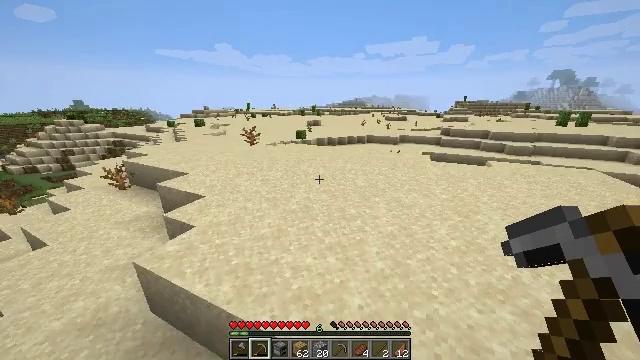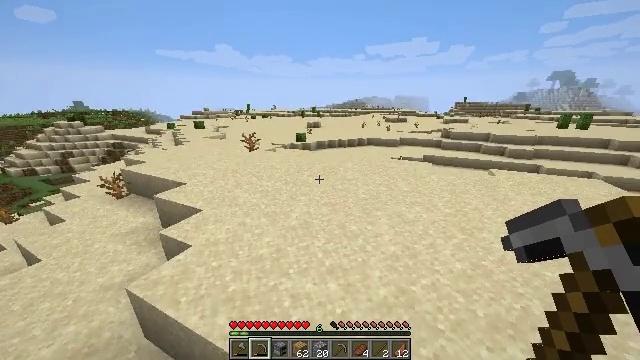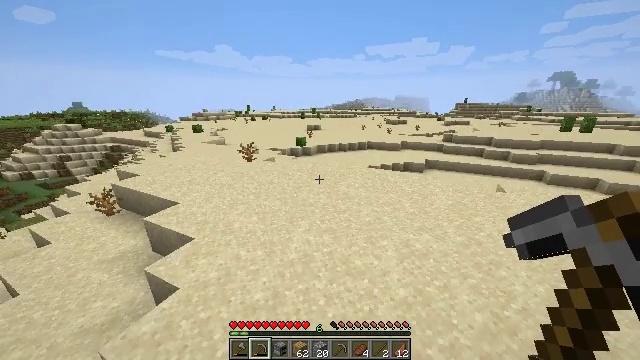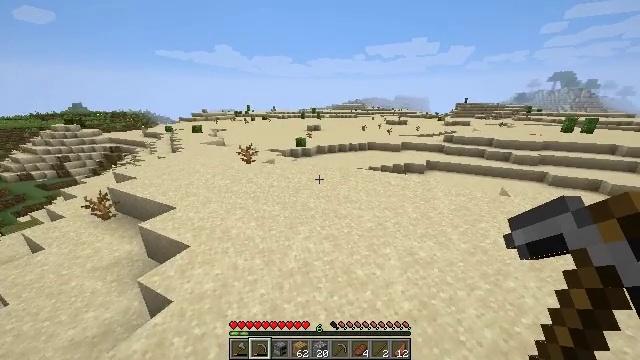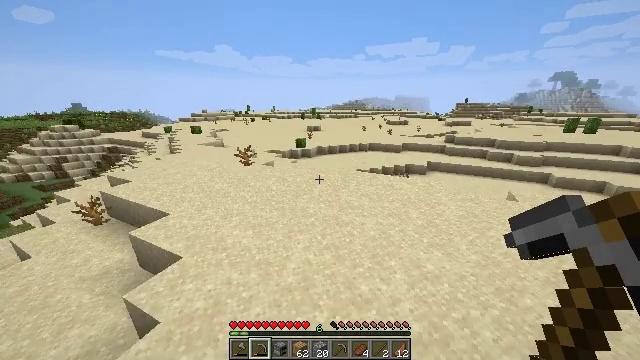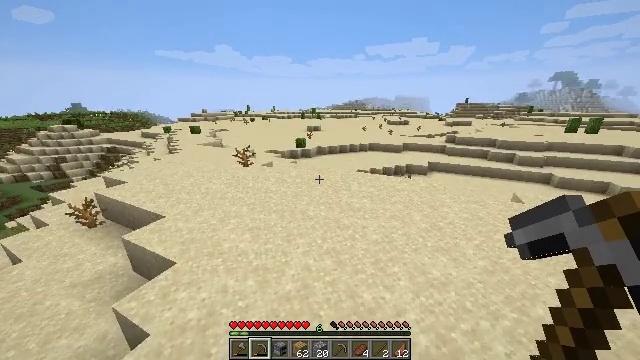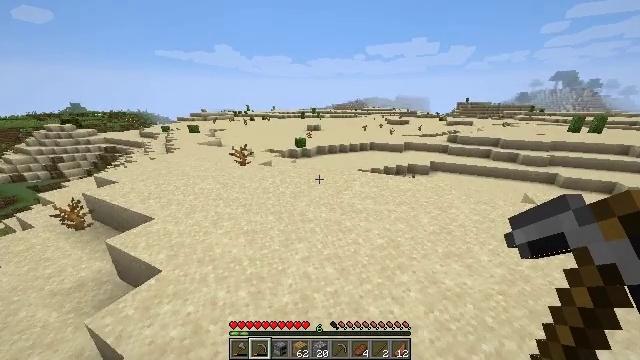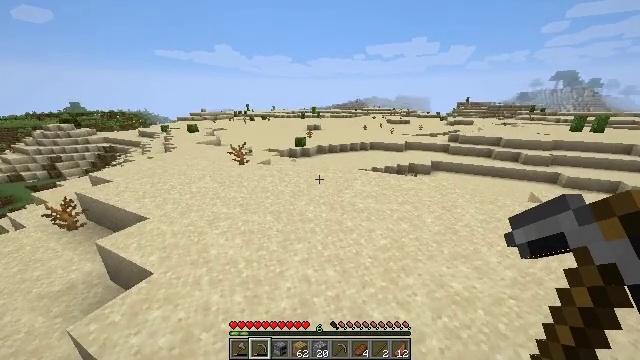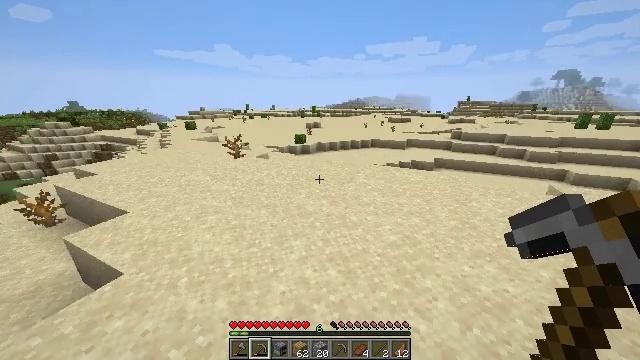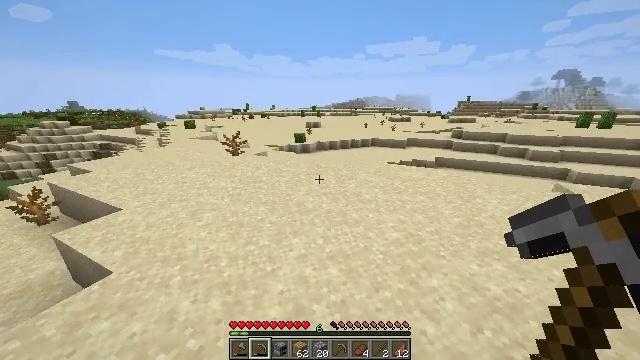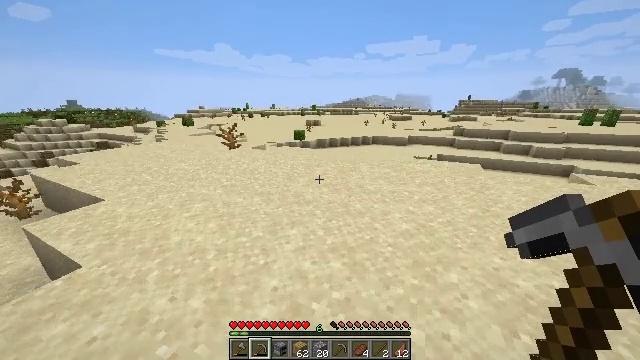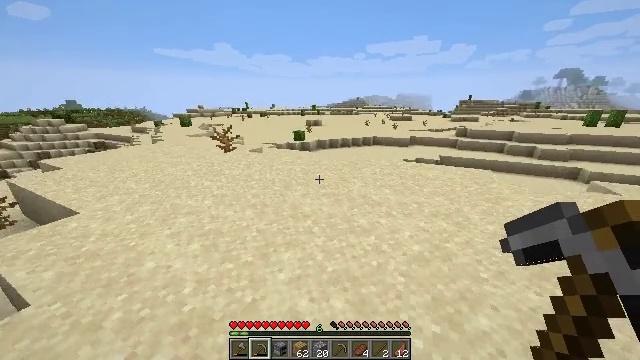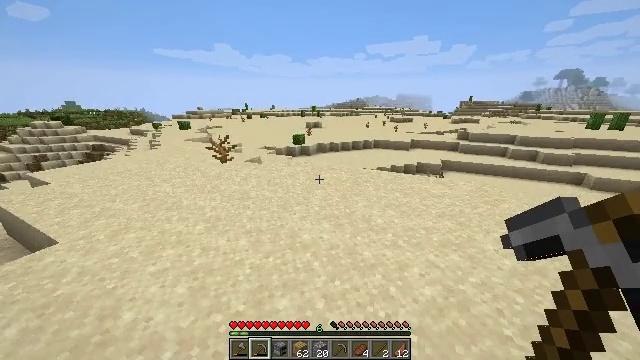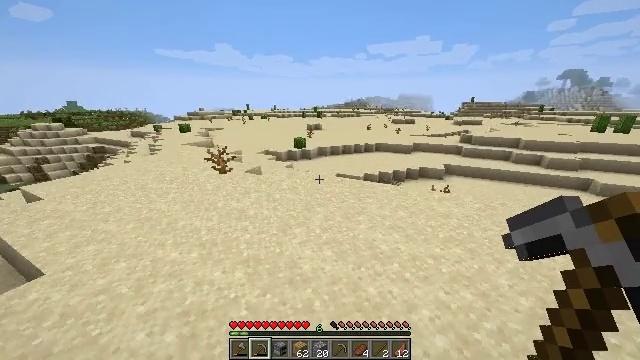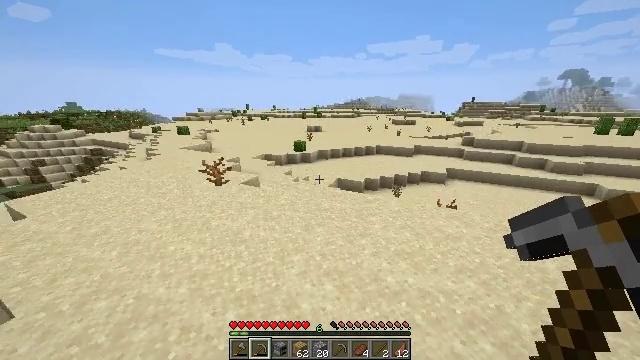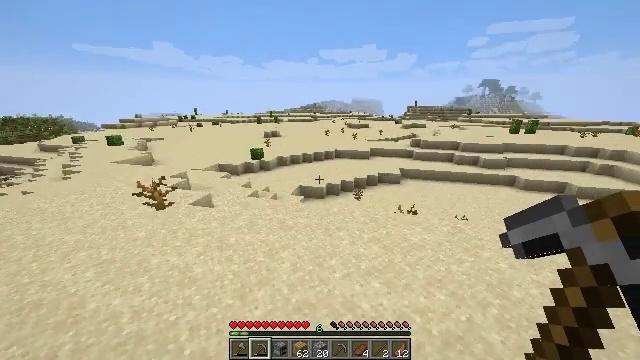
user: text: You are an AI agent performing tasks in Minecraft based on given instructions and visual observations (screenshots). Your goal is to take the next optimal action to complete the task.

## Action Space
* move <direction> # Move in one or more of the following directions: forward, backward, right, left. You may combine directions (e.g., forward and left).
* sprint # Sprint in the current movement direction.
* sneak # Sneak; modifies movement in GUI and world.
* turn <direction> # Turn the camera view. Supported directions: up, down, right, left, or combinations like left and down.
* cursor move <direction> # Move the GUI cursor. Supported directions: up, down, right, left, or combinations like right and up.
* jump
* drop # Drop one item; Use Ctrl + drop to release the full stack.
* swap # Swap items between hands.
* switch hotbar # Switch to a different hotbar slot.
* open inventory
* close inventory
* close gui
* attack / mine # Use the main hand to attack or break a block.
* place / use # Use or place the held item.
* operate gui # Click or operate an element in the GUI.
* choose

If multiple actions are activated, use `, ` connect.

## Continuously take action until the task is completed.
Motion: motion action
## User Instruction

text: Gather a dead bush.
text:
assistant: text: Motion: move forward, jump
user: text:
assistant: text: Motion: move forward, jump
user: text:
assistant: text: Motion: move forward, jump
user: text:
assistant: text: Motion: move forward, jump
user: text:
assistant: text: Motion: move forward, jump
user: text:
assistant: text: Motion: move forward, jump
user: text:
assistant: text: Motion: move forward, jump
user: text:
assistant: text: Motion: move forward, sprint, jump
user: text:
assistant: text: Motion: move forward, sprint, jump
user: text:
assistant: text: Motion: move forward, sprint, jump
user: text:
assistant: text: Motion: move forward, sprint, jump
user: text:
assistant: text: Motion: move forward, sprint, jump
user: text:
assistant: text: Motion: move forward, sprint, jump
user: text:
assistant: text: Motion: move forward, sprint
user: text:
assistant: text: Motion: move forward, sprint, turn right
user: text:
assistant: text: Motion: move forward, sprint, turn right and up
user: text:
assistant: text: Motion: move forward, sprint, turn right and up
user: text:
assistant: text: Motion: move forward, sprint
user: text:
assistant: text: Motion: move forward and move left, sprint
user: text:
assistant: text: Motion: move forward and move left, sprint
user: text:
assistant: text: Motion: move forward and move left, sprint
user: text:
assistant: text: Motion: move forward and move left, sprint
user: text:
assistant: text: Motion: move forward and move left, sprint, jump
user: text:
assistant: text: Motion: move forward and move left, sprint, jump
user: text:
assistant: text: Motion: move forward and move left, sprint, jump
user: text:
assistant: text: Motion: move forward and move left, sprint, turn down, jump
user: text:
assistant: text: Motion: move forward and move left, sprint, jump
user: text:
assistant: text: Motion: move forward and move left, sprint, jump
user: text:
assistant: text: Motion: move forward and move left, sprint, jump
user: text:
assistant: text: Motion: move forward and move left, sprint, turn left and down, jump